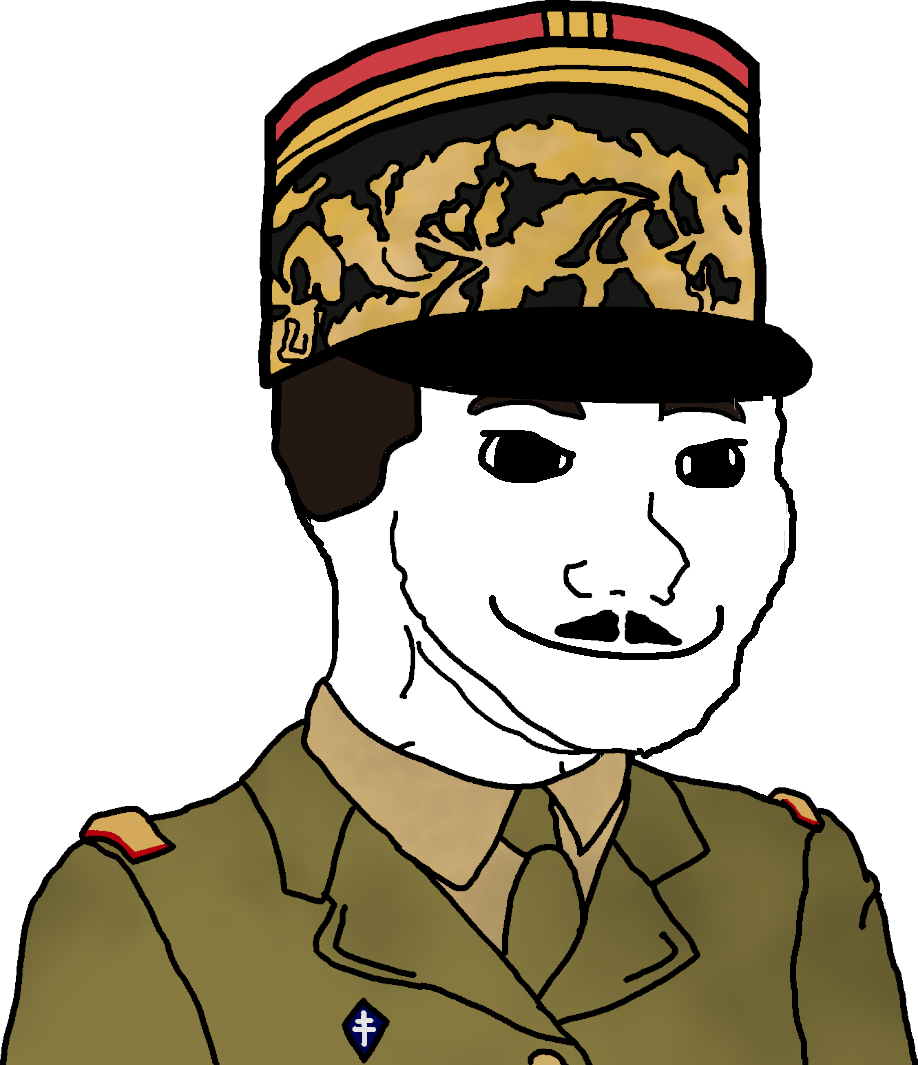
Label: 5_Oomer